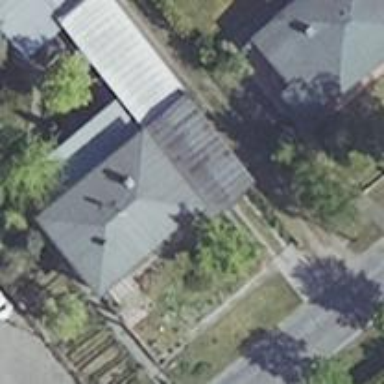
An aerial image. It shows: Shed building.